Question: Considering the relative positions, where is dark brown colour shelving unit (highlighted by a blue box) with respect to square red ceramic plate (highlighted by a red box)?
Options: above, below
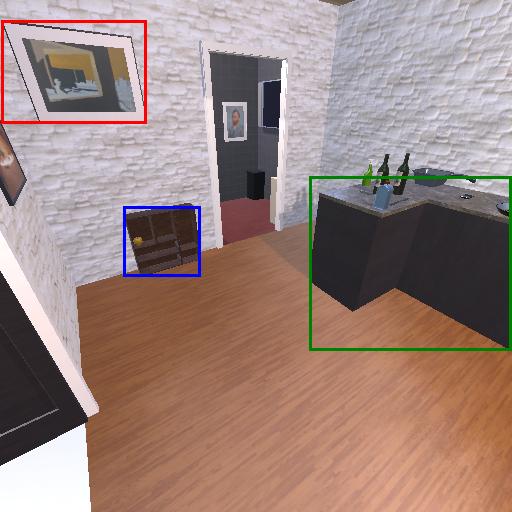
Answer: above